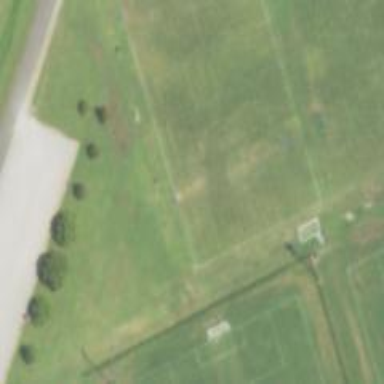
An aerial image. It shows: Soccer pitch for outdoor sports and leisure activities.